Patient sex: M
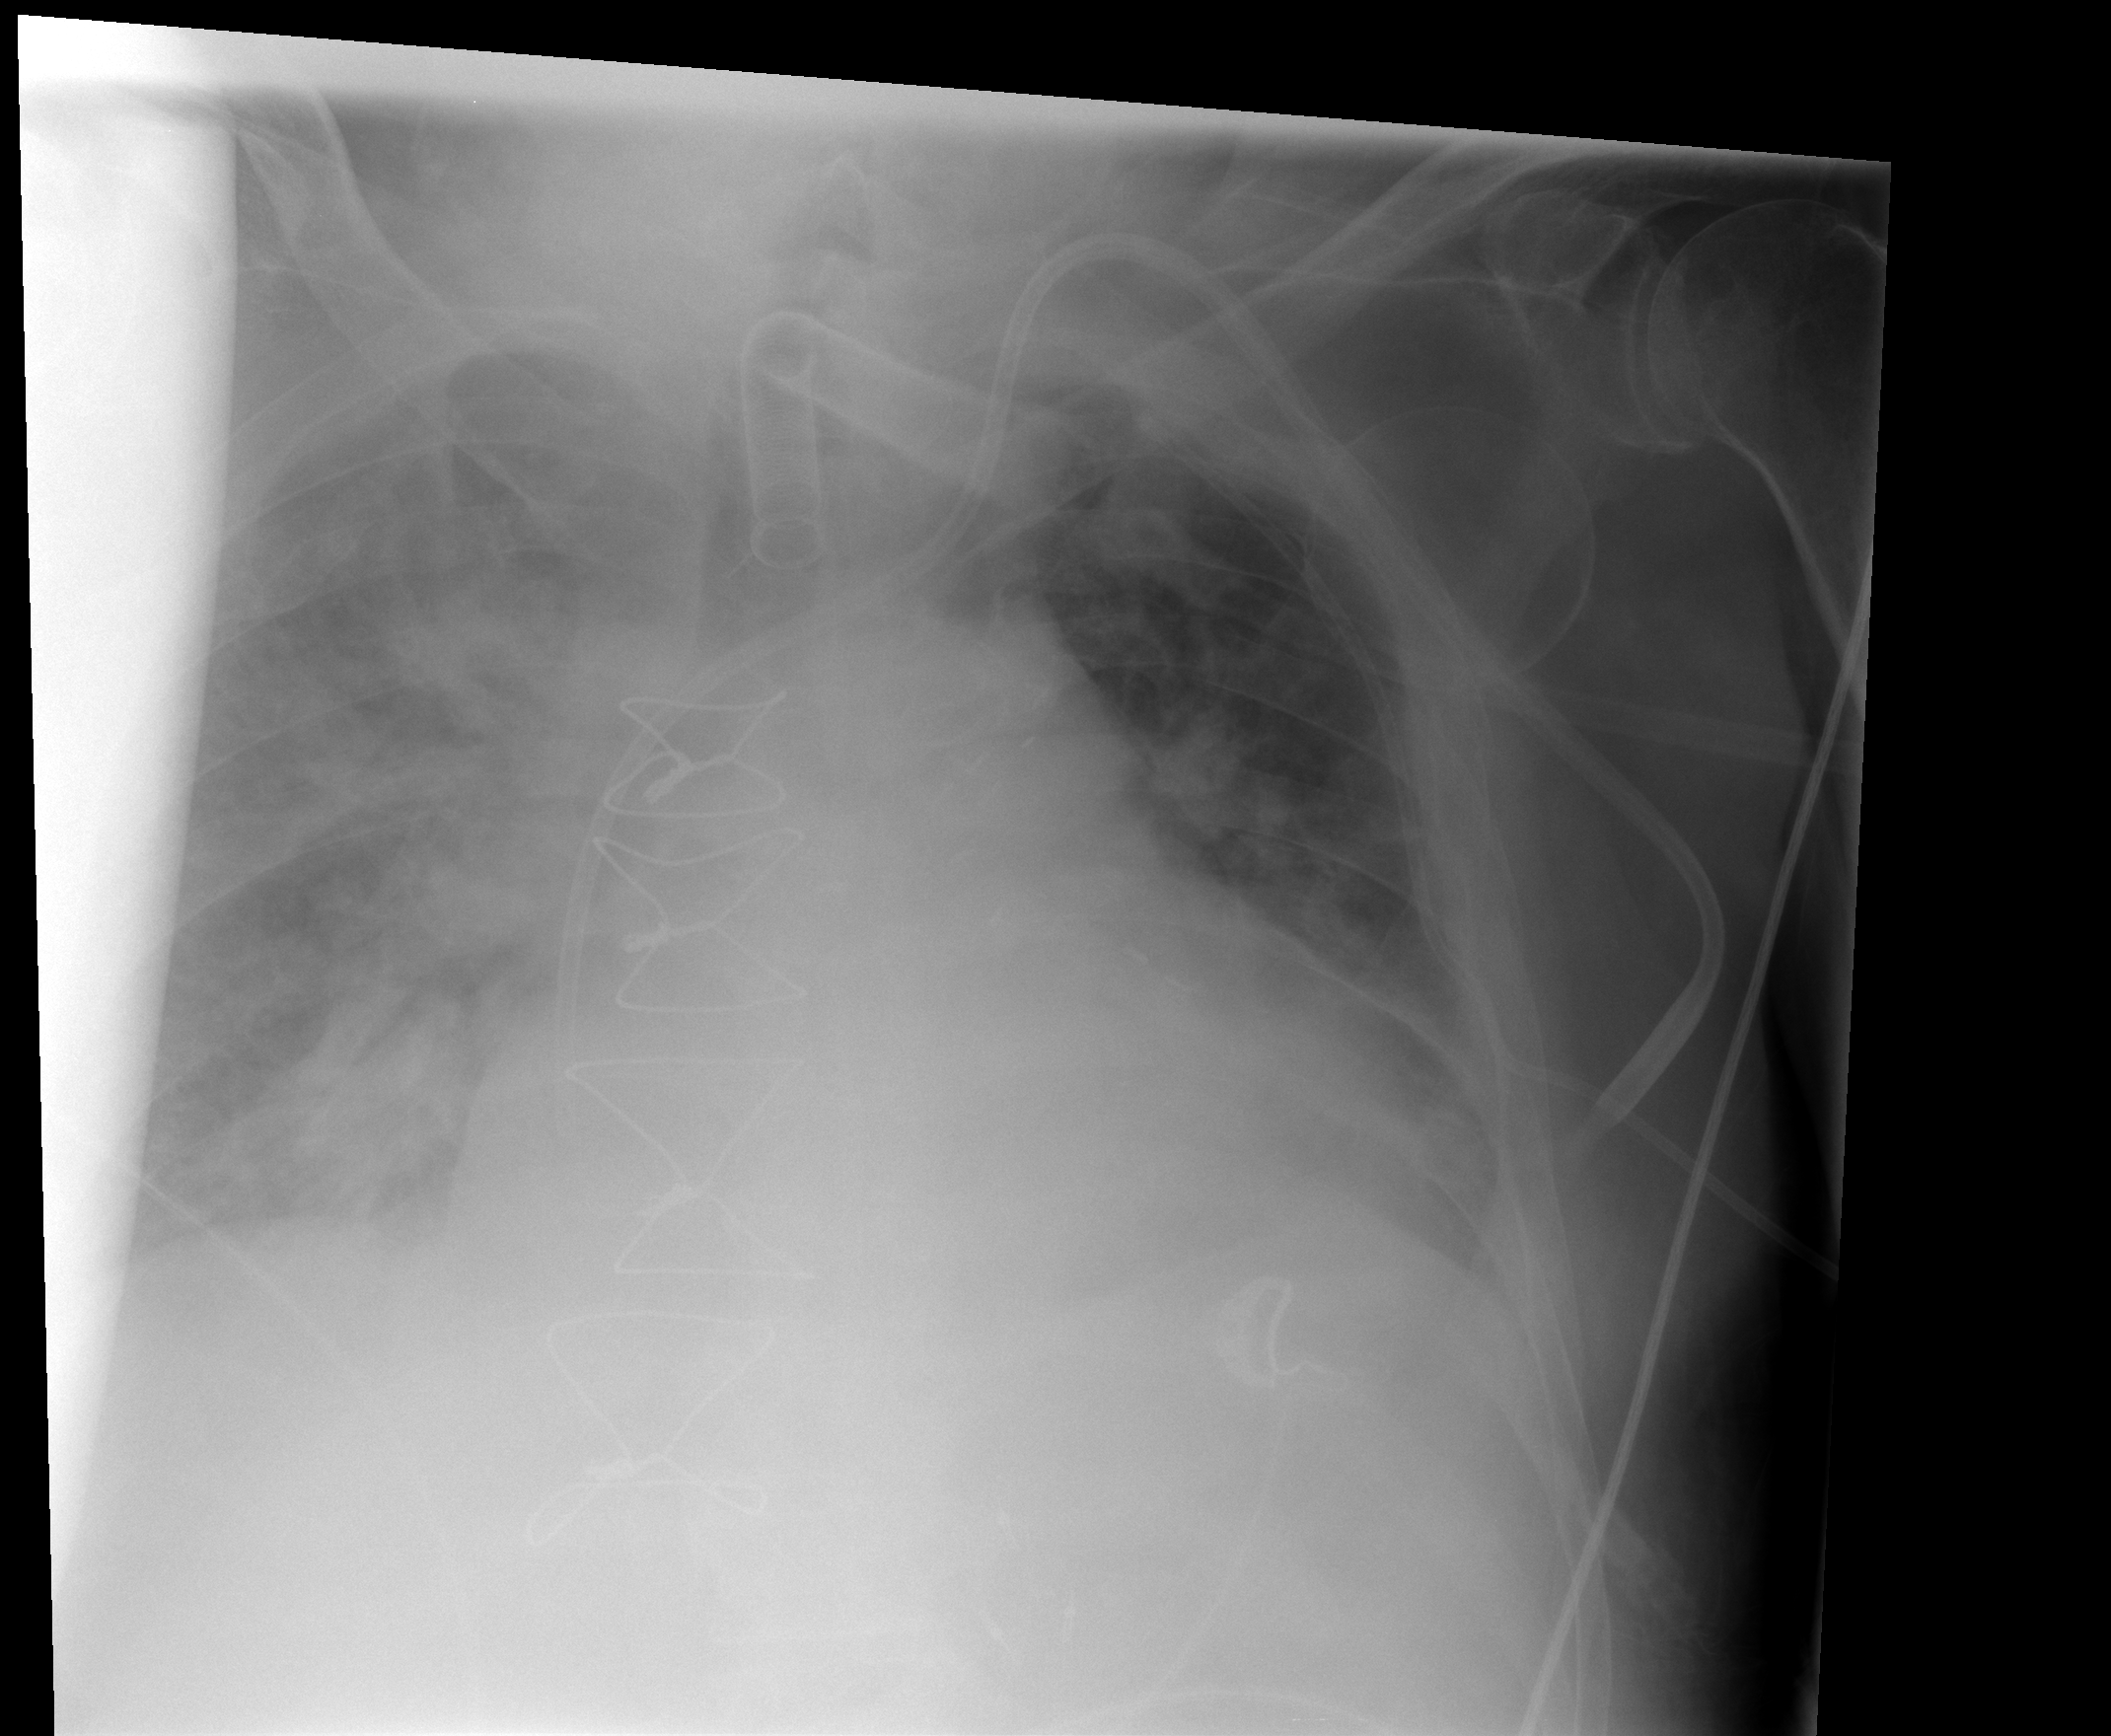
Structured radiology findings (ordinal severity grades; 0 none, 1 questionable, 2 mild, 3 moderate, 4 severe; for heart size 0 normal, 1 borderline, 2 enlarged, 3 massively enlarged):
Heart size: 2
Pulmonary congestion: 3
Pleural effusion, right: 2
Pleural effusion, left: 2
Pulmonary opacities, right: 3
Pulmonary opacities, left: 3
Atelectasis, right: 3
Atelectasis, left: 2